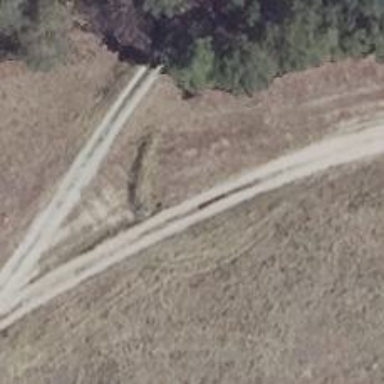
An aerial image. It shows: Sandy track road with grade 4 track type.